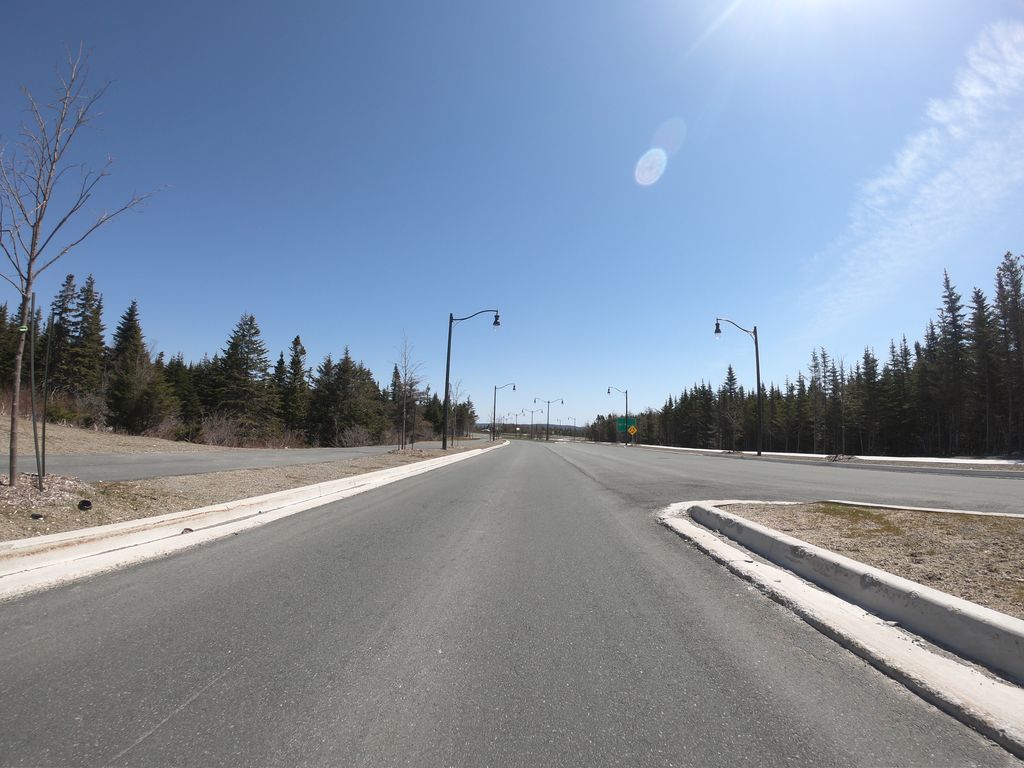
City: st_johns